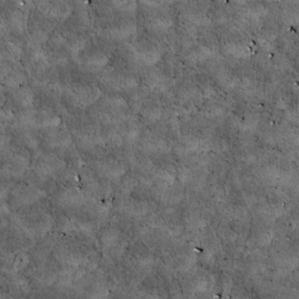
Label: non_frost